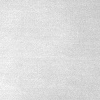
Atmospheric dust classification: dusty